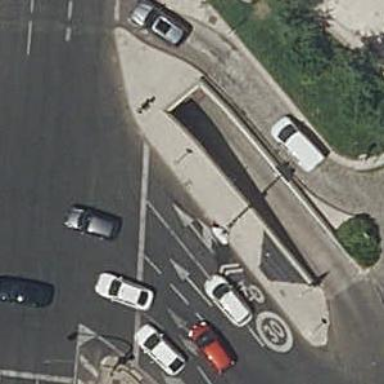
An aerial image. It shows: Road with traffic signals.